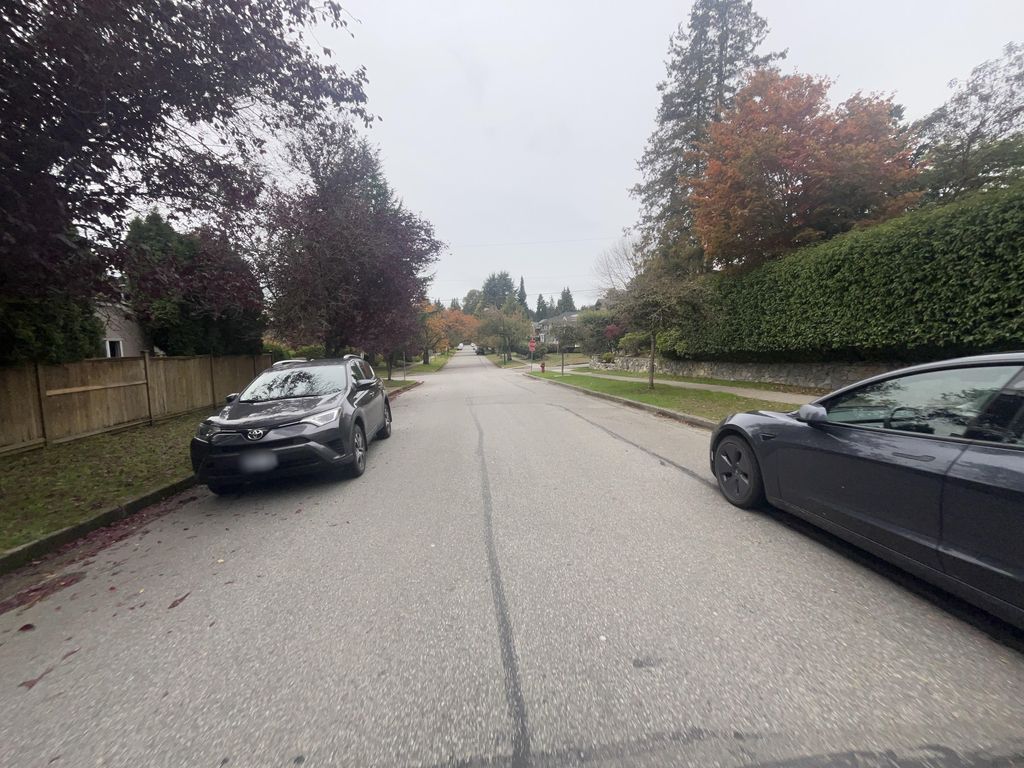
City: vancouver